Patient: sex F, age 65
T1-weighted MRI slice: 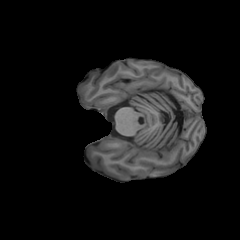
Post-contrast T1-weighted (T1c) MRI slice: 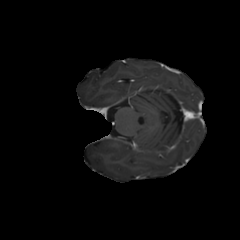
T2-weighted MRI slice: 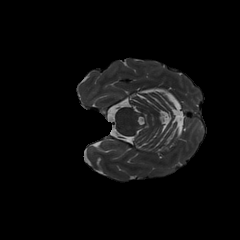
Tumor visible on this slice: no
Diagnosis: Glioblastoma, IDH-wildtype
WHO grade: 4